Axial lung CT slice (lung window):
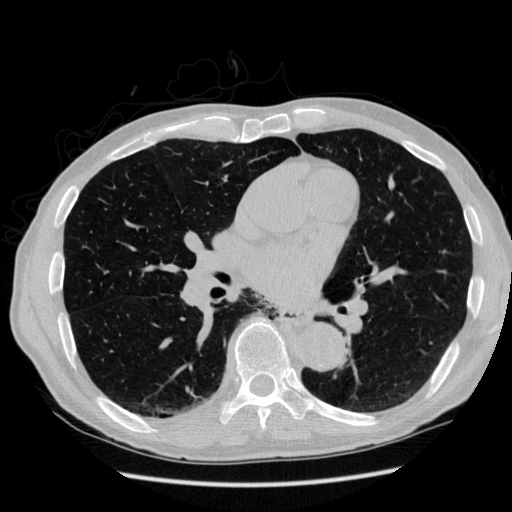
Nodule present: no